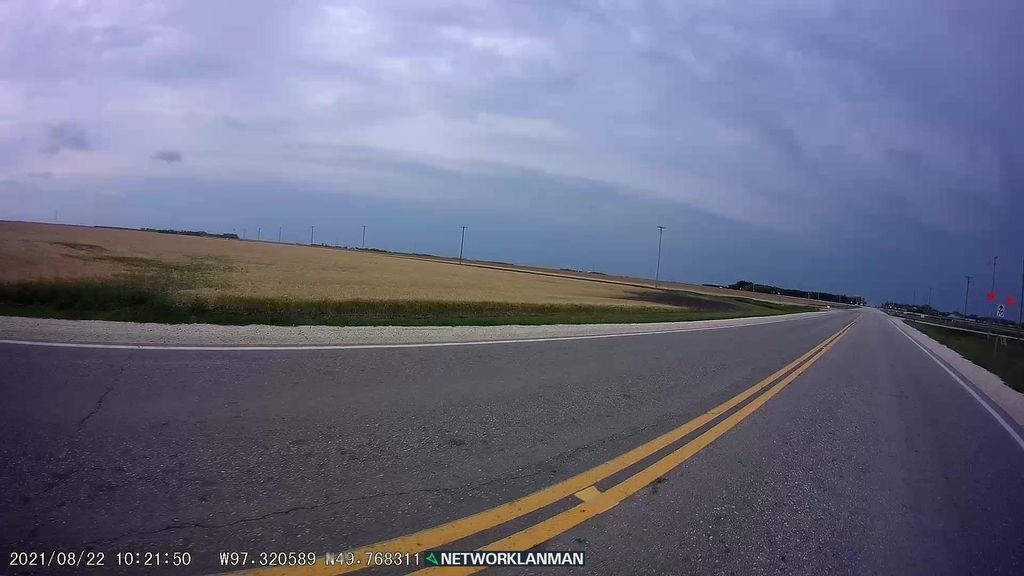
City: winnipeg